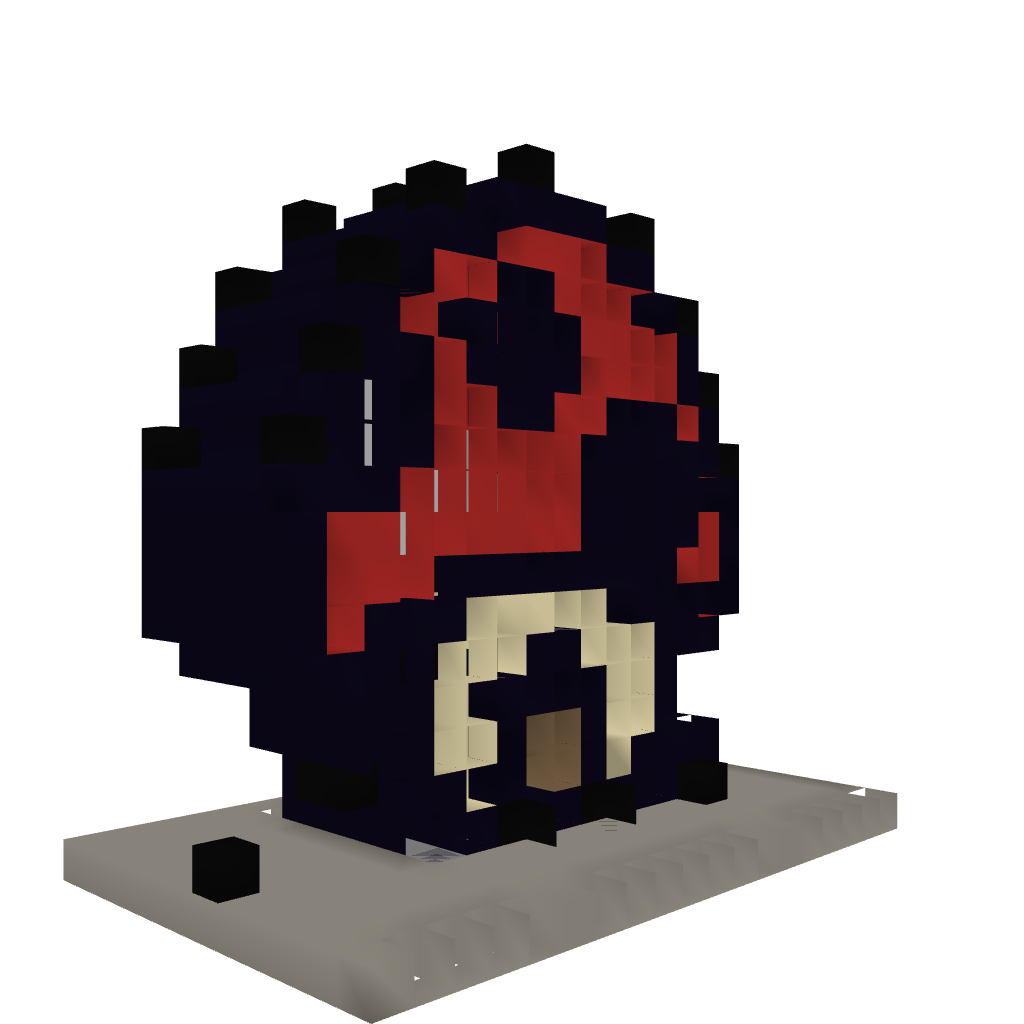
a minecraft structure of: MB3 Mushroom house